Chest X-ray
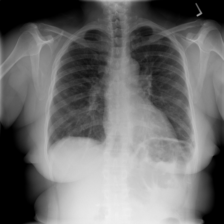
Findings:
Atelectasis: negative
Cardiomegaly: negative
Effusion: negative
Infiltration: positive
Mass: negative
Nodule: negative
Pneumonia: negative
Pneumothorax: negative
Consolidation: negative
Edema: negative
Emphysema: negative
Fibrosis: negative
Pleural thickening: negative
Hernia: negative